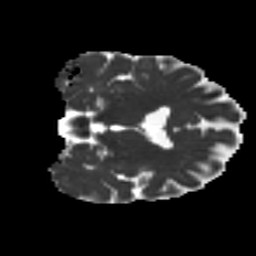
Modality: MD
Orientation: coronal
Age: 63
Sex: female
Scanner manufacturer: ge
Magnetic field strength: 3 T
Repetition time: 7.8 s
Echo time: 0.0649 s